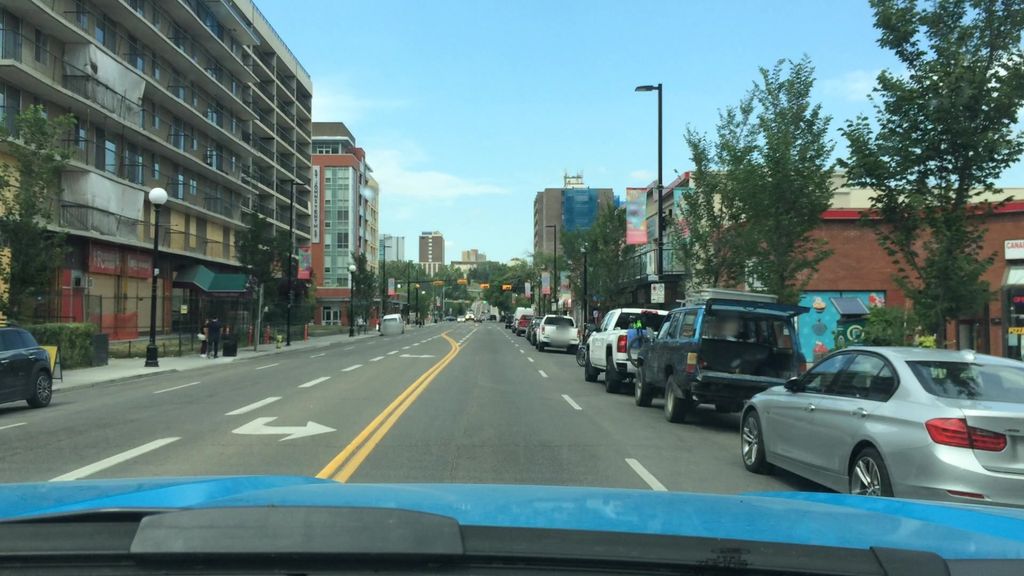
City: calgary